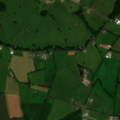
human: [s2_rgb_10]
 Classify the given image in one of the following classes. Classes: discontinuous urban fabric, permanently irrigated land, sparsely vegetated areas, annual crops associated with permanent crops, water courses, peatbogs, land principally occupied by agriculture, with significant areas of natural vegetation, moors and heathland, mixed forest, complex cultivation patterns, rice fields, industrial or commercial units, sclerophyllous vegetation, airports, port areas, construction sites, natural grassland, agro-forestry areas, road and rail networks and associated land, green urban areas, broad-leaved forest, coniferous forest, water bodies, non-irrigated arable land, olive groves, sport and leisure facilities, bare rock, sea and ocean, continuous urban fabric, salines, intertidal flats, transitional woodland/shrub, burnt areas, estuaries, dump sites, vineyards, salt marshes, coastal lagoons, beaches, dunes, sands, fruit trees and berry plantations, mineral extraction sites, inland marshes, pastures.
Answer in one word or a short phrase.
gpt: pastures, broad-leaved forest